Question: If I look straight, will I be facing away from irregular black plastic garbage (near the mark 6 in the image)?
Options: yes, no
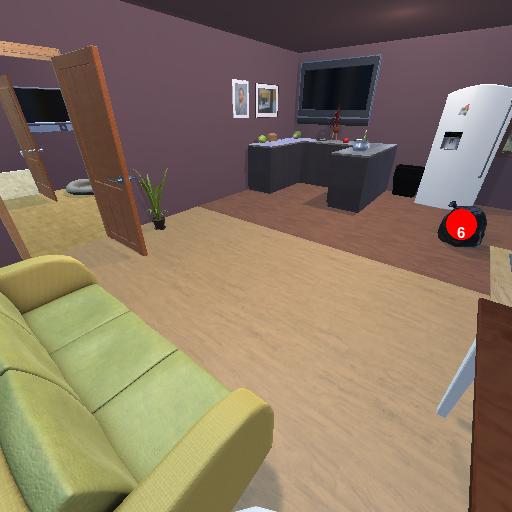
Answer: yes